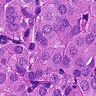
Metastatic tissue present: yes